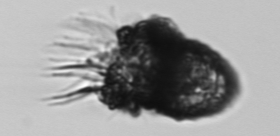
Label: Stenosemella_pacifica